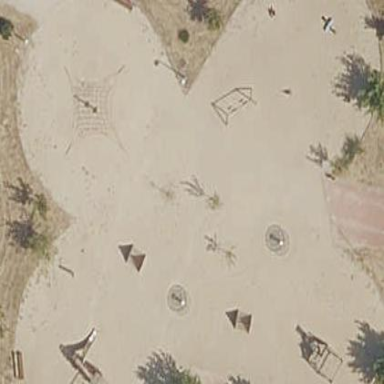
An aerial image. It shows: Playground with sandy surface.